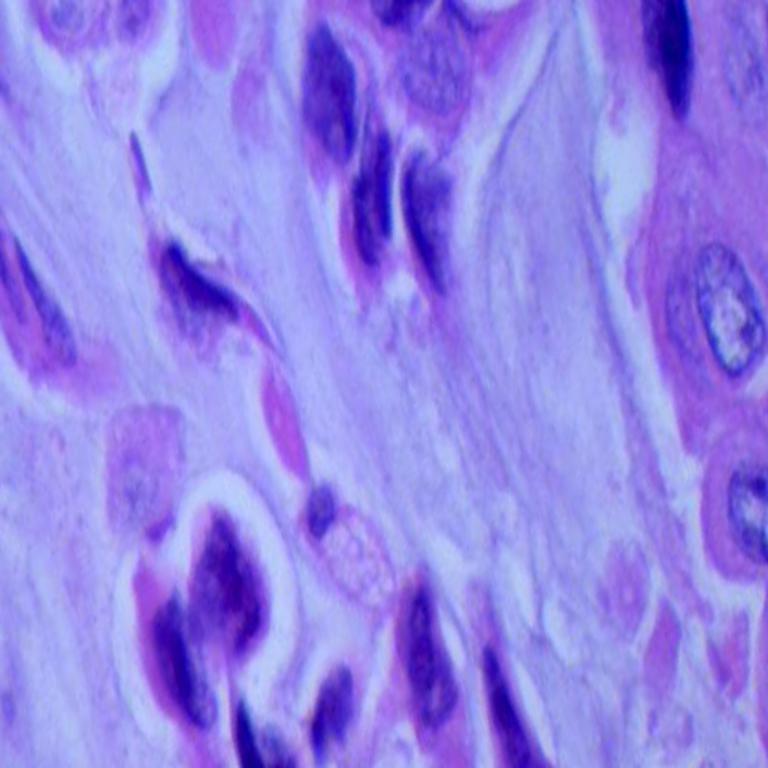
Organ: lung
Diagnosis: adenocarcinomas